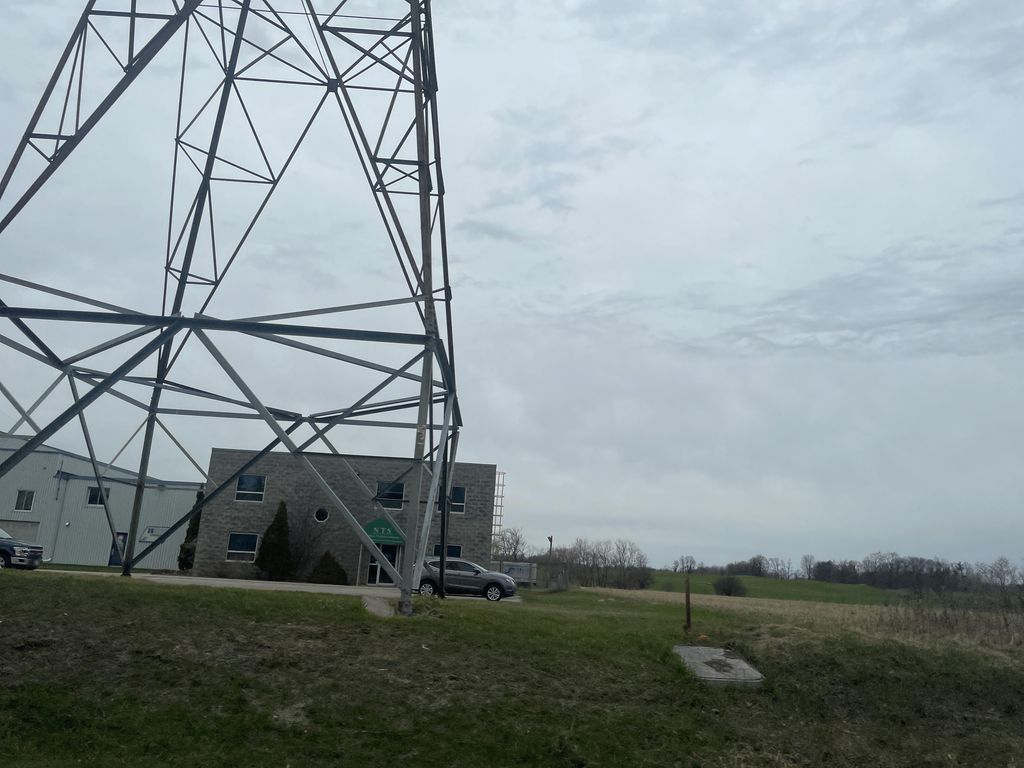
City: kitchener-waterloo